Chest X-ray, AP view. Patient: 46 years old, sex M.
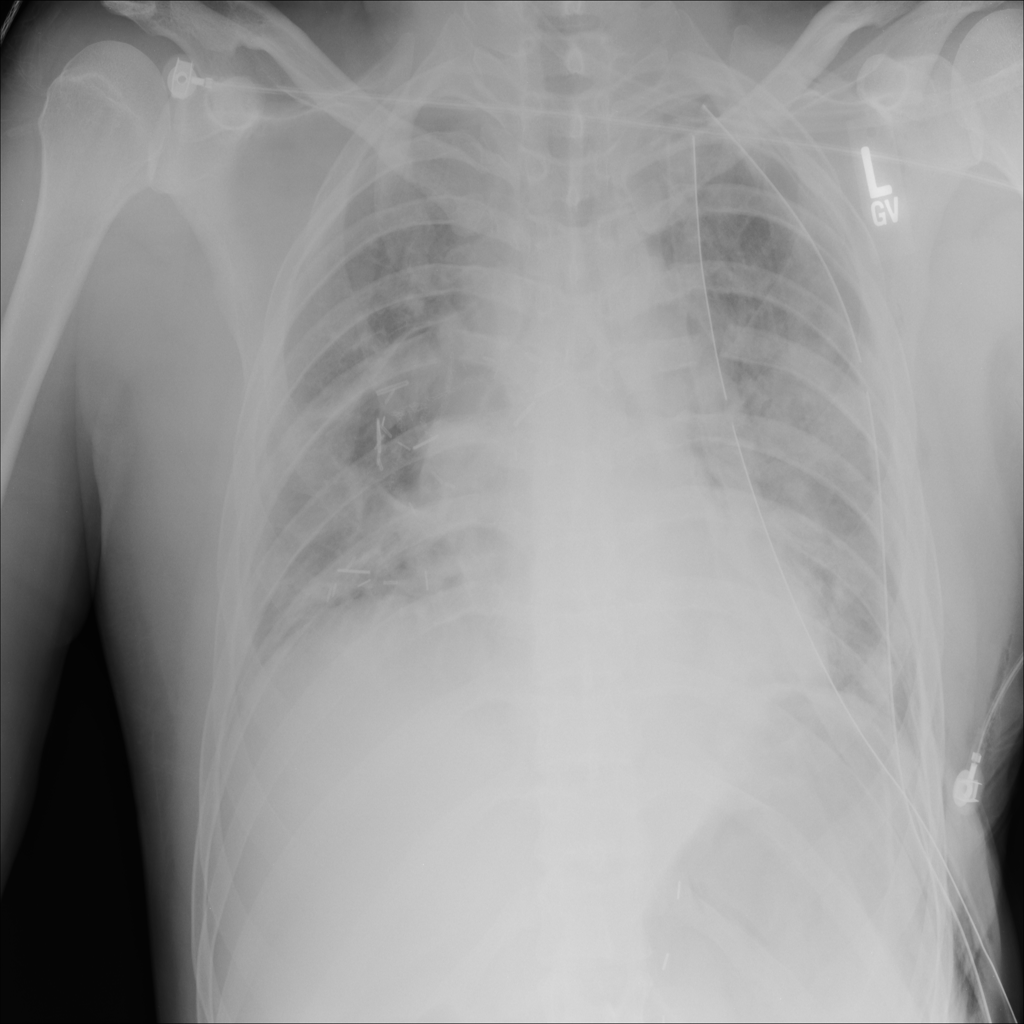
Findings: No Finding